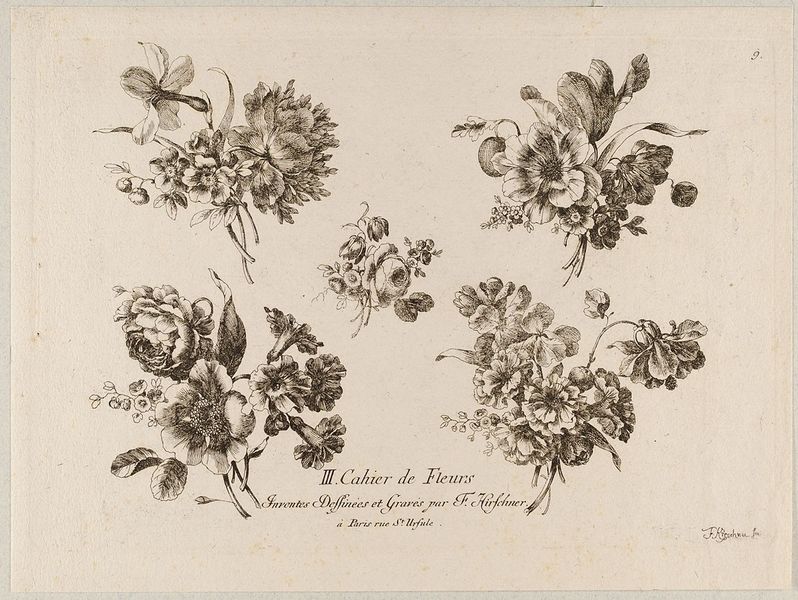
Titel: Vier kleine Blumensträuße, Blatt 9 aus der Folge 'III. Cahier de Fleurs Inventes Dessinées et Gravés par F. Kirschner à Paris rue St. Ursule'
Künstler: Friedrich Kirschner
Standort: Hamburg
Institution: Museum für Kunst und Gewerbe Hamburg
Schlagwörter: blumen, grafik, graphik, fotografie, photographie, druckgraphik, druckgrafik, radierung, gebinde, schnittblumen, kalenderblatt, reproduktionen, 3, druckerzeugnisse, blüte, blumenstrauß, ornamentstich, vorlageblätter, pflanzen, laviert, detailliert, schwarz-weiß